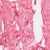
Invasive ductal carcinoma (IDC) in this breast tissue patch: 0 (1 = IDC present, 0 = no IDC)